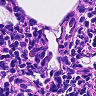
Metastatic tissue present: no